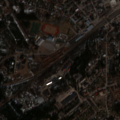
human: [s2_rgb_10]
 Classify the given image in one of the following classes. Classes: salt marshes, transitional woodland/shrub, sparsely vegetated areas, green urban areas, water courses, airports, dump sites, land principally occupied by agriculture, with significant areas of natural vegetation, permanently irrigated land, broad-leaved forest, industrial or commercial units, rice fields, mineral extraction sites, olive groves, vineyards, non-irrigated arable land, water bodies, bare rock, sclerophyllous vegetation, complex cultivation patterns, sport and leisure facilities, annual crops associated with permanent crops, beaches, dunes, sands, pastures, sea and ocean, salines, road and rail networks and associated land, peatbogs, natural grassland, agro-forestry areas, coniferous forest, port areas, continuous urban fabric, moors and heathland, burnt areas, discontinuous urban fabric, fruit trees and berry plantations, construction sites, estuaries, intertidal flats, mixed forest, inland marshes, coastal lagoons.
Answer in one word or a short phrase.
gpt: discontinuous urban fabric, industrial or commercial units, land principally occupied by agriculture, with significant areas of natural vegetation, mixed forest